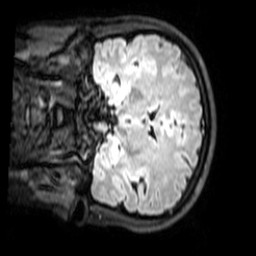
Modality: T1w
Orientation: coronal
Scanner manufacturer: philips
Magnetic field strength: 3 T
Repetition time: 4.8 s
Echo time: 0.2586 s